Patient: sex F, age 63
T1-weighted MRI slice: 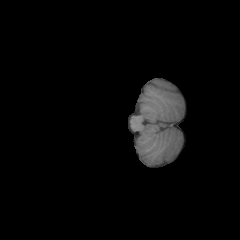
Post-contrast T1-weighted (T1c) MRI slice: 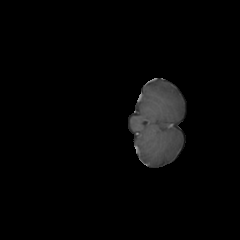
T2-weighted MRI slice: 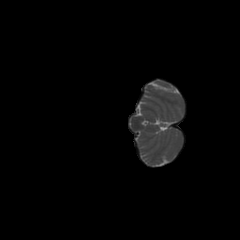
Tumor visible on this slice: no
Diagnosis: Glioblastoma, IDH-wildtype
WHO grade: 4